Field crop: maize
Growth stage: 2
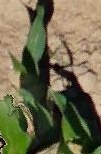
Species: maize